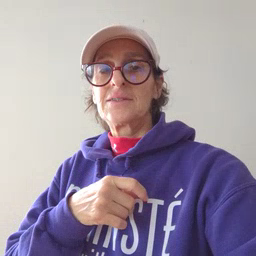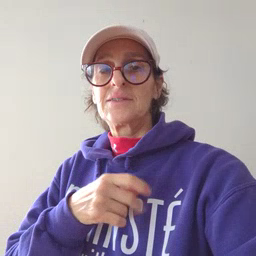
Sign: glasswindow